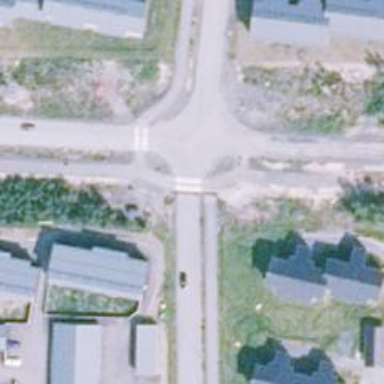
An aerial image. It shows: Road with "give way" sign.